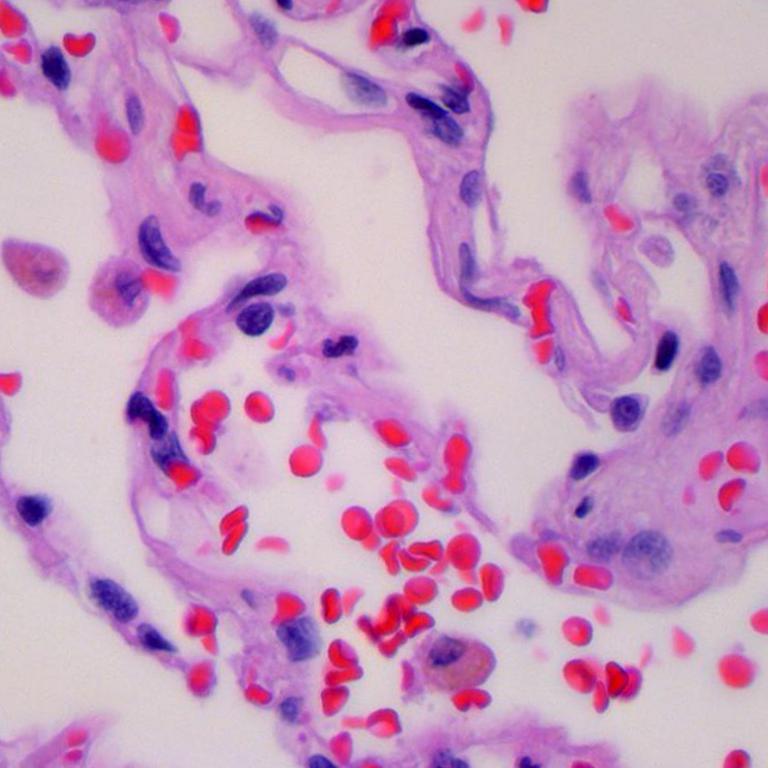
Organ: lung
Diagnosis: benign